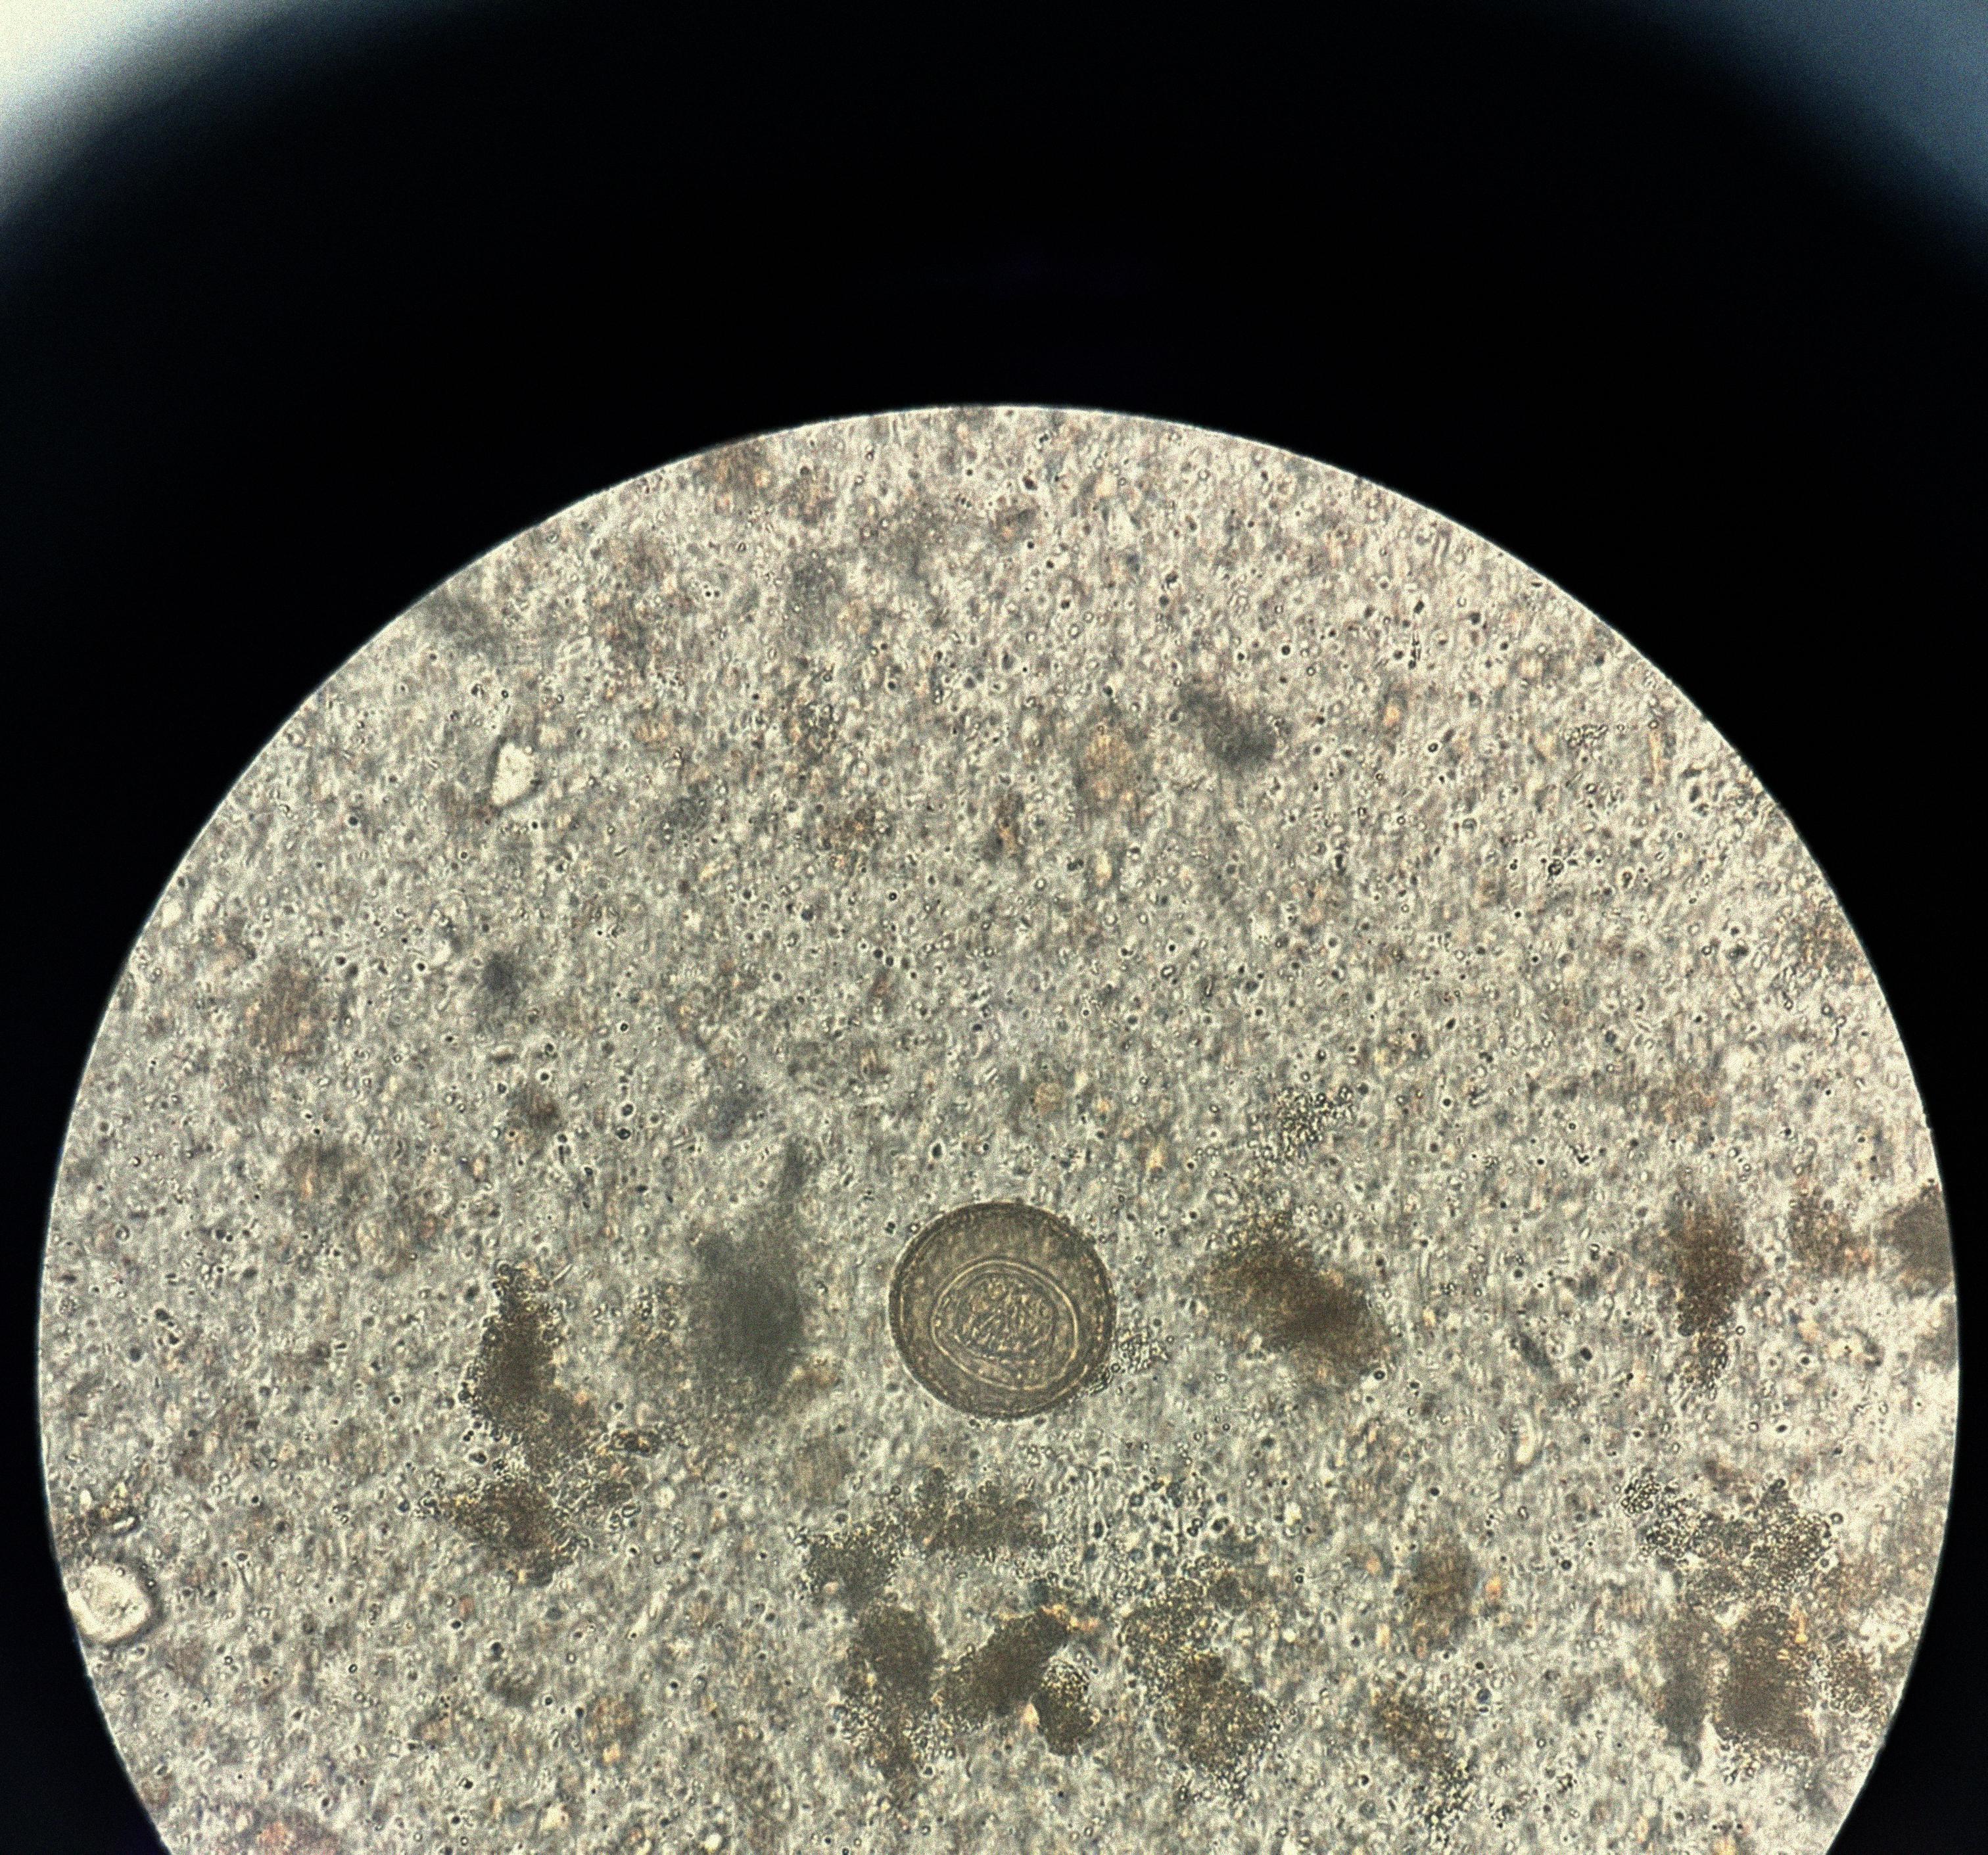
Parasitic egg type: Hymenolepis diminuta